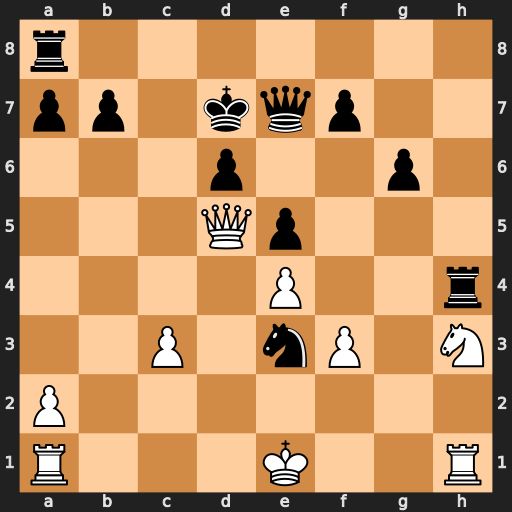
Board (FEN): r7/pp1kqp2/3p2p1/3Qp3/4P2r/2P1nP1N/P7/R3K2R
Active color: w
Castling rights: KQ
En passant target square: -
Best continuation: Qxb7+ Ke6 Qxa8